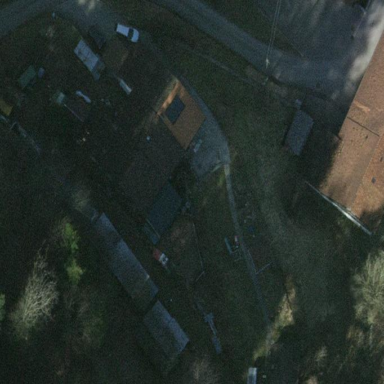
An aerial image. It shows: Farmyard area.